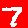
Digit: 7